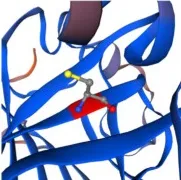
Diagram of TP53 c.401T>G (p. F134C) alteration in Case 2. (C) The Phe134 of TP53.
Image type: radiology (mri)